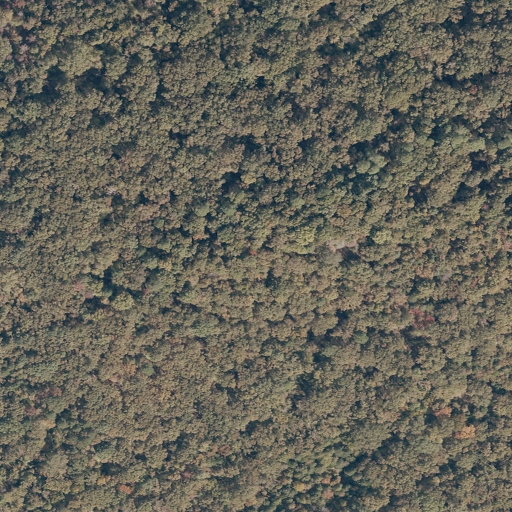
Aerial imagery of mountain in Mississippi named Spyglass Hill containing mixed forest, deciduous forest, woody wetlands, and herbaceous wetlands